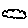
Label: cloud